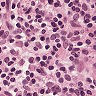
Metastatic tissue present: no